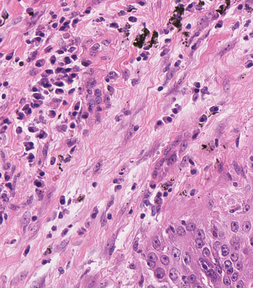
Tumor epithelial tissue: yes
Tumor-associated stroma tissue: yes
Normal tissue: no